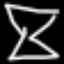
Label: hourglass